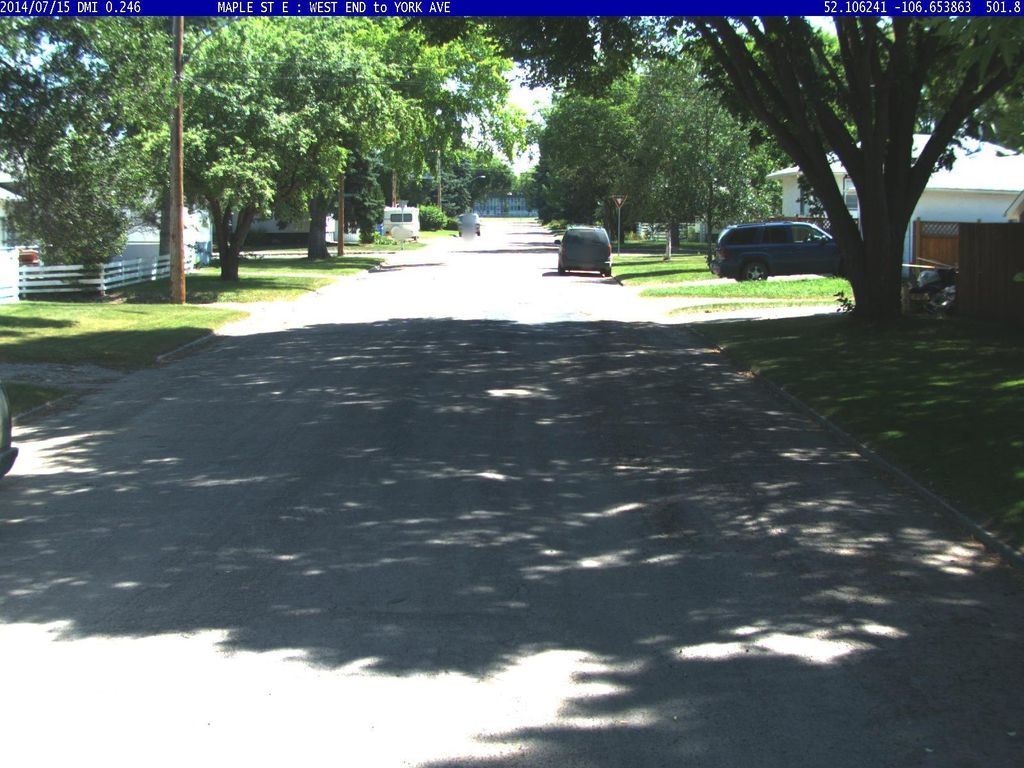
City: saskatoon